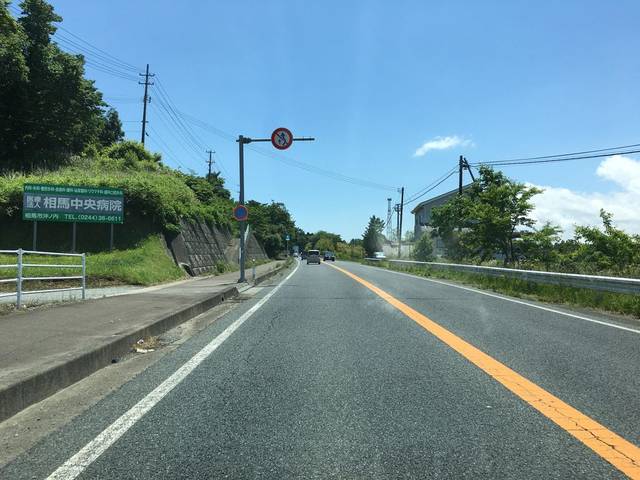
Region: Japan
Coordinates: 37.821, 140.92